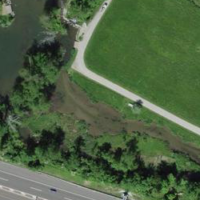
EUNIS habitat code: 57
Species observed at this site:
Certhia brachydactyla
Corvus corone
Fraxinus excelsior
Turdus philomelos
Fulica atra
Alcedo atthis
Dendrocopos major
Aegithalos caudatus
Buteo buteo
Sylvia atricapilla
Spinus spinus
Chroicocephalus ridibundus
Muscicapa striata
Phylloscopus collybita
Poecile palustris
Larus michahellis
Gallinula chloropus
Erithacus rubecula
Dryocopus martius
Porcellio scaber
Pica pica
Phoenicurus ochruros
Sitta europaea
Garrulus glandarius
Columba livia
Falco tinnunculus
Picus viridis
Ficedula hypoleuca
Accipiter nisus
Motacilla cinerea
Cyanistes caeruleus
Anas platyrhynchos
Sturnus vulgaris
Troglodytes troglodytes
Accipiter gentilis
Streptopelia decaocto
Chloris chloris
Aythya fuligula
Passer domesticus
Fringilla coelebs
Carduelis carduelis
Columba palumbus
Turdus merula
Phalacrocorax carbo
Tachymarptis melba
Mareca strepera
Parus major
Prunus padus
Mergus merganser
Milvus milvus
Milvus migrans
Turdus pilaris
Ciconia ciconia
Coccothraustes coccothraustes
Motacilla alba
Delichon urbicum